Interaction volume radius: 10 \u00c5
Interaction volume height: 15 \u00c5
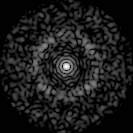
Disorder parameter: 0.8188